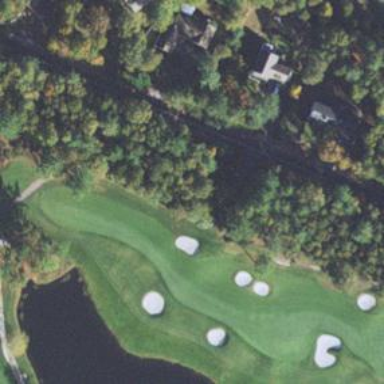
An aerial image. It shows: Golf course featuring grassy landscape with fairway.